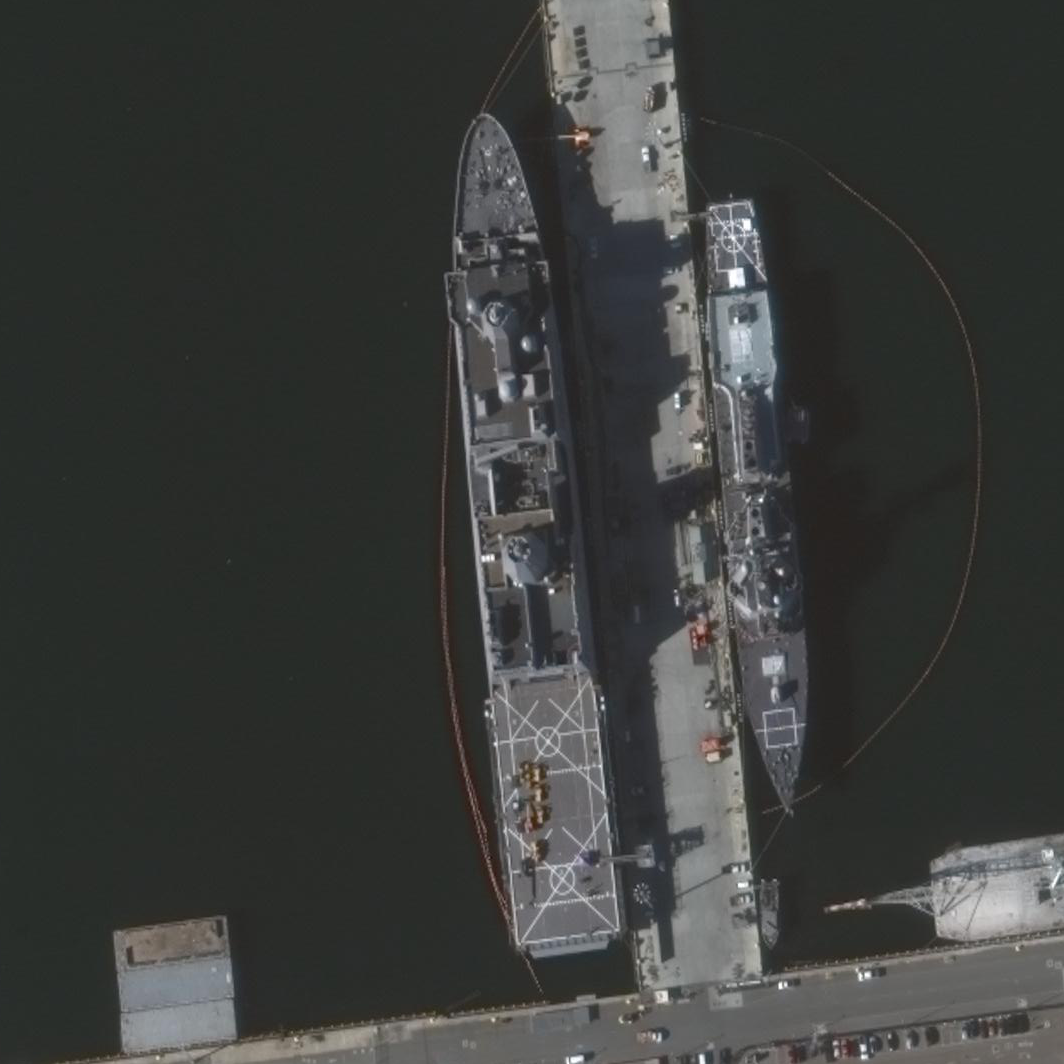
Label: combat